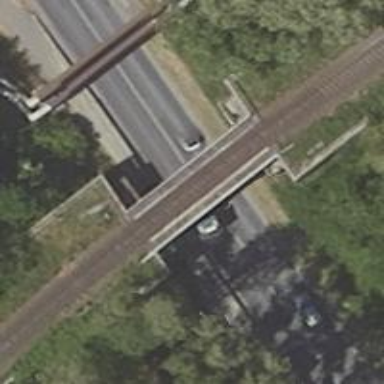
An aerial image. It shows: Man-made bridge.